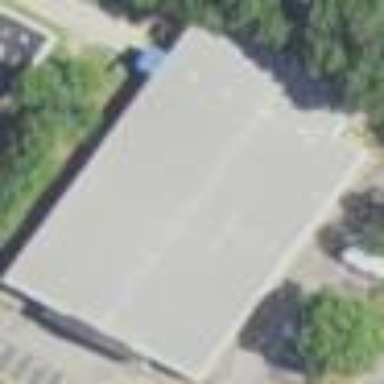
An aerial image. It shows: Commercial building housing furniture shop.